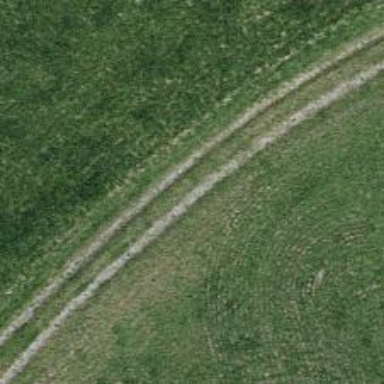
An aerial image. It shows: Track road with grade3 tracktype.